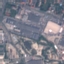
Land use / land cover: Industrial